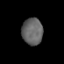
Tissue: prostate
Cell type: T cells
Senescence score: 0.3485
Nuclear area (px): 546
Mean DAPI intensity: 100.527